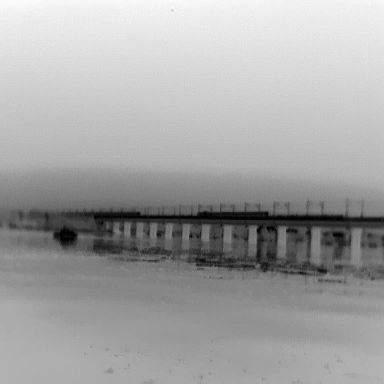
There is a warship in the infrared image.